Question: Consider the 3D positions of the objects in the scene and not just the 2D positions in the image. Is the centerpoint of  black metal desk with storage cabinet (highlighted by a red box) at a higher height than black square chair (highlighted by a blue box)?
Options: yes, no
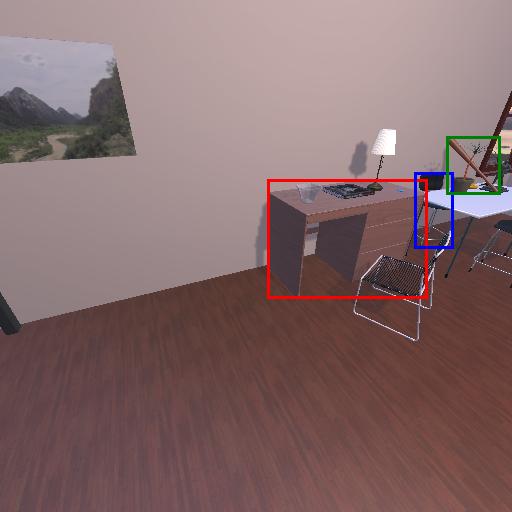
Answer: yes